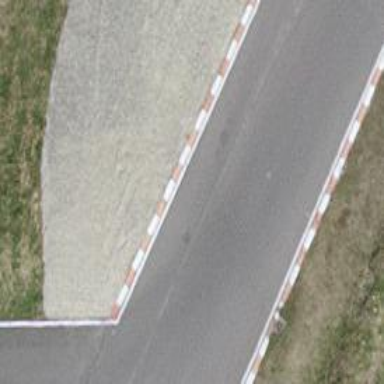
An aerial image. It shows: Asphalt raceway designed for motor sports.